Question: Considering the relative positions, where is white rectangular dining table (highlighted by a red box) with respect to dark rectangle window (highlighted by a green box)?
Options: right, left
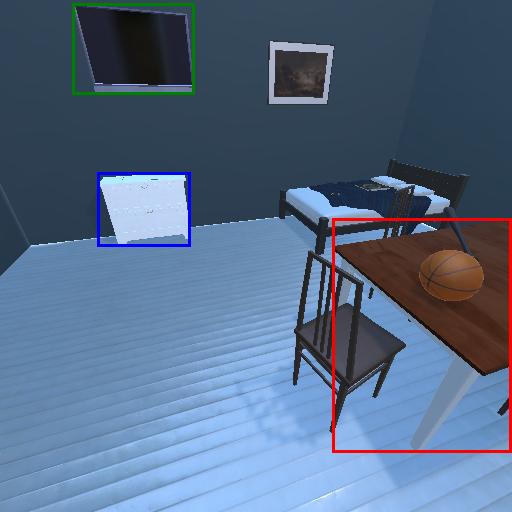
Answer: right